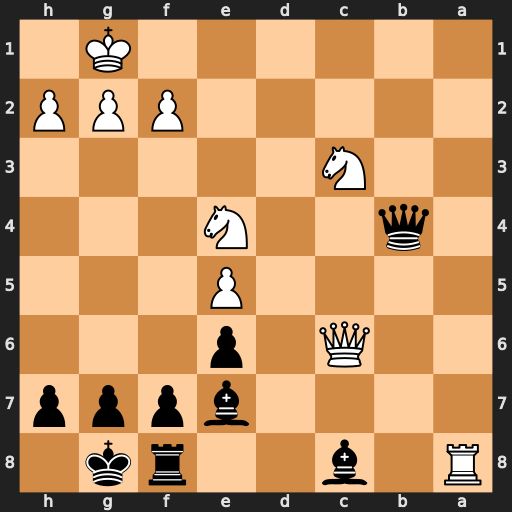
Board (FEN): R1b2rk1/4bppp/2Q1p3/4P3/1q2N3/2N5/5PPP/6K1
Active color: b
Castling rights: -
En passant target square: -
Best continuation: Bb7 Rxf8+ Bxf8